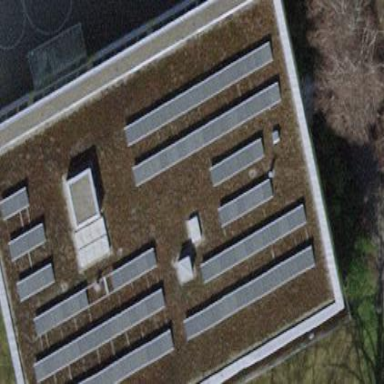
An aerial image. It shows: Flat-roofed school building.